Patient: sex M, age 55
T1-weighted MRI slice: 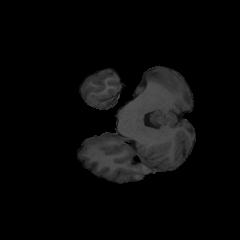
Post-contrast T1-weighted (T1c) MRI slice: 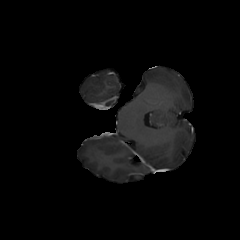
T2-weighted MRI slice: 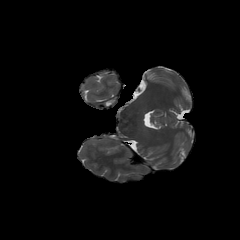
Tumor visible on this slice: no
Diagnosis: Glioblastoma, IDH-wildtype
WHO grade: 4